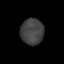
Tissue: prostate
Cell type: Epithelial cells
Senescence score: 0.3259
Nuclear area (px): 596
Mean DAPI intensity: 65.72